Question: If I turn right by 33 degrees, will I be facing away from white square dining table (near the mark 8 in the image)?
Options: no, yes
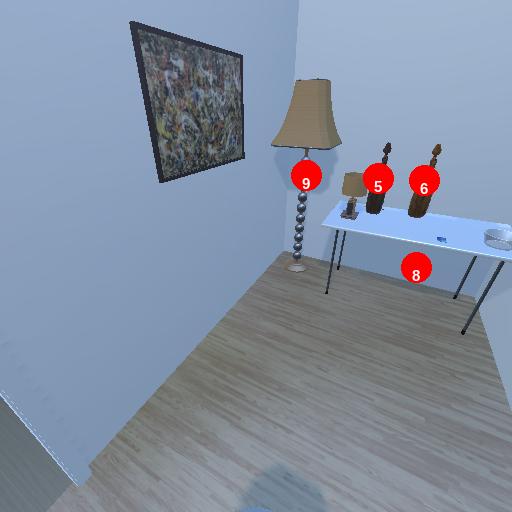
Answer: no